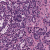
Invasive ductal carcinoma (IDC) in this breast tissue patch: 0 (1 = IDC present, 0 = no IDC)